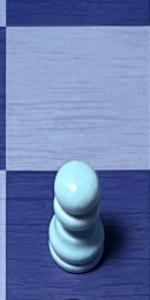
Label: Pawn_White